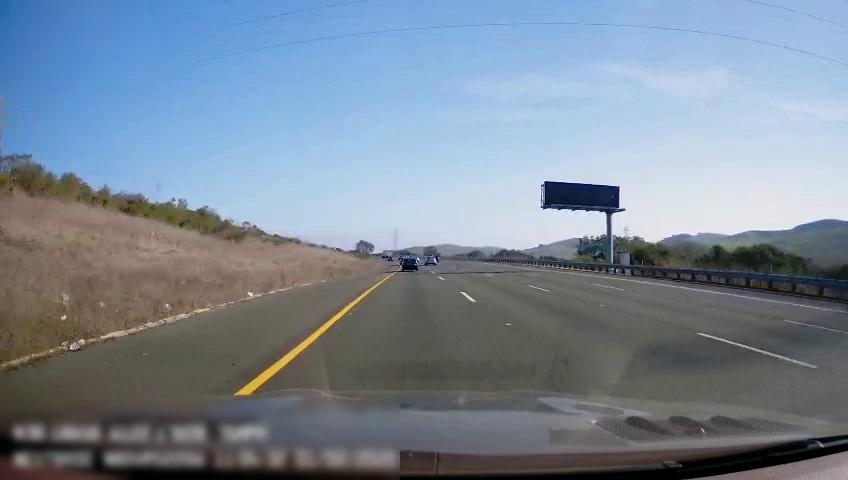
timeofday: Day
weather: Sunny
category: Drivable Space
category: Vehicles | Other LV
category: Vehicles | Car
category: Vehicles | Car
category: Vehicles | SUV
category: Vehicles | Car
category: Lanes | Current Lane
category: Lanes | Current Lane
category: Lanes | Alternate Lane
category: Lanes | Alternate Lane
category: Lanes | Alternate Lane